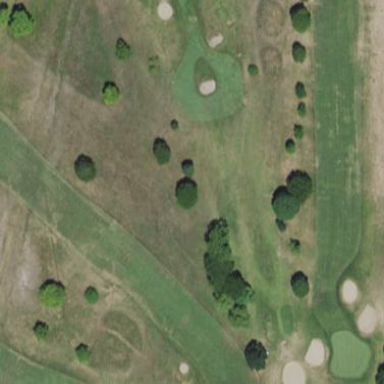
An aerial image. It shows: Golf fairway surrounded by grass.